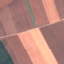
Land use / land cover: AnnualCrop